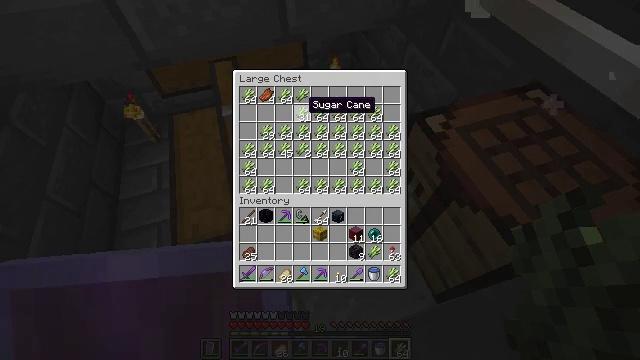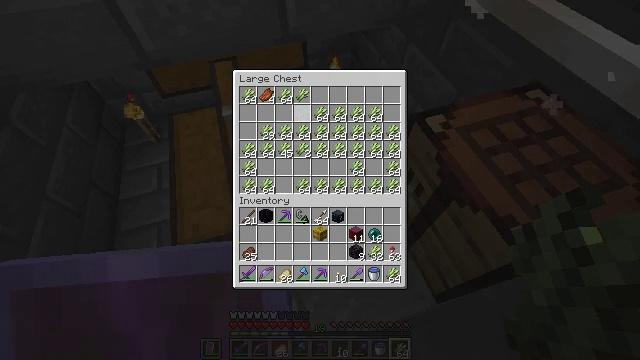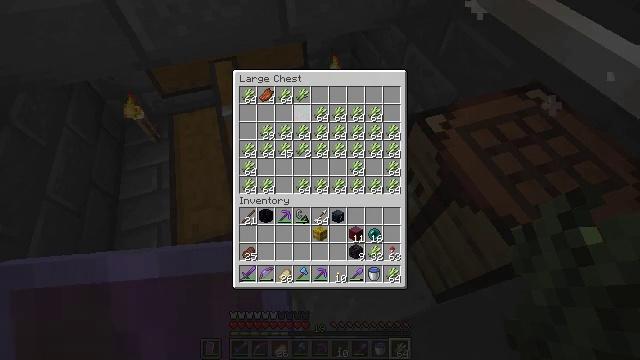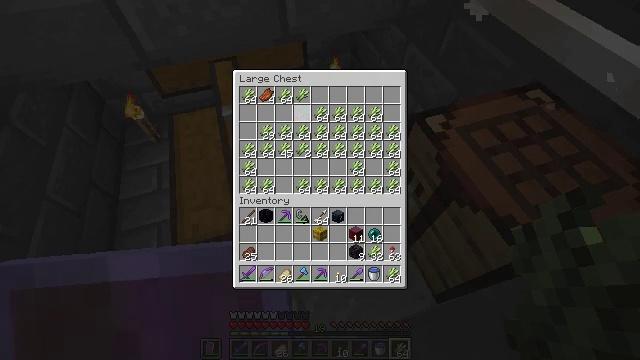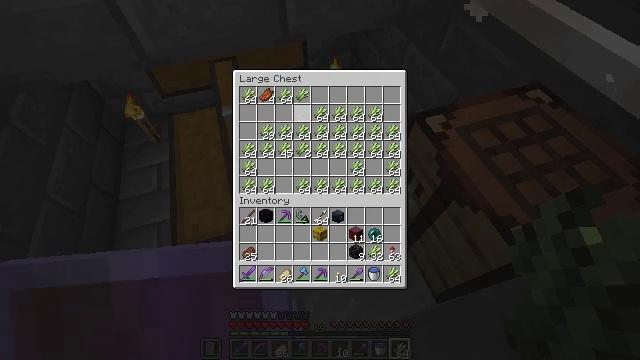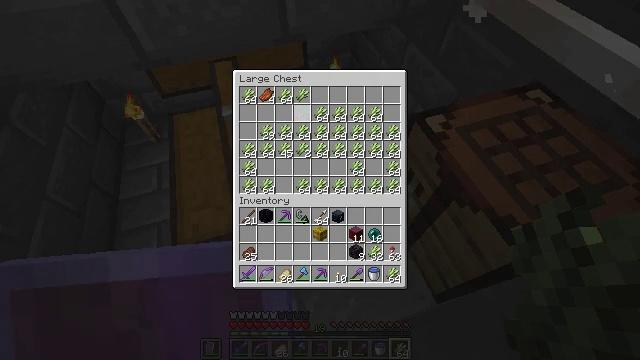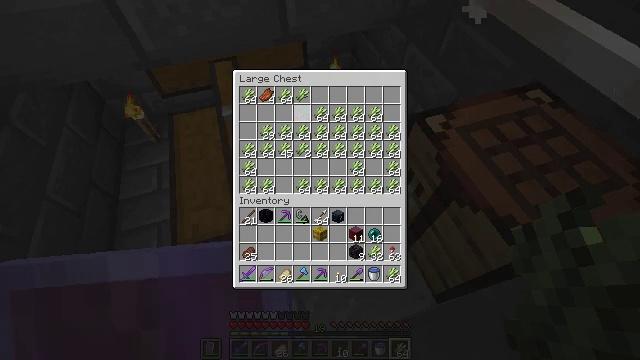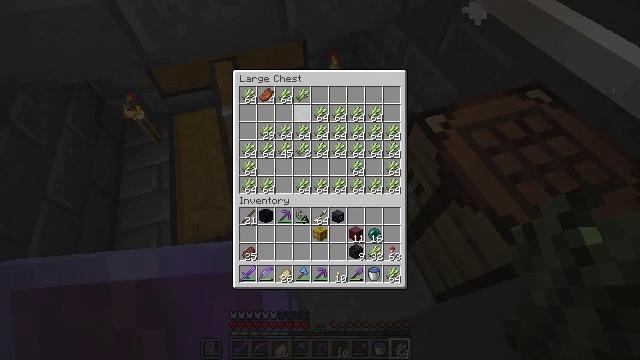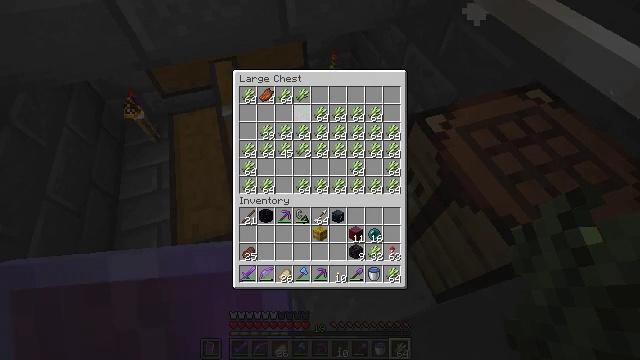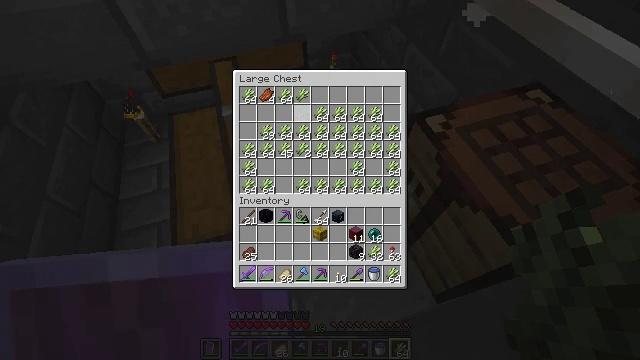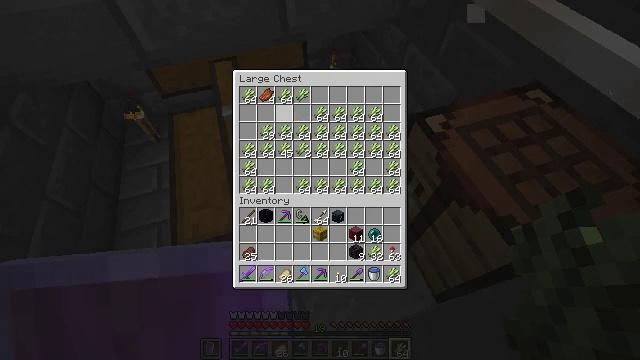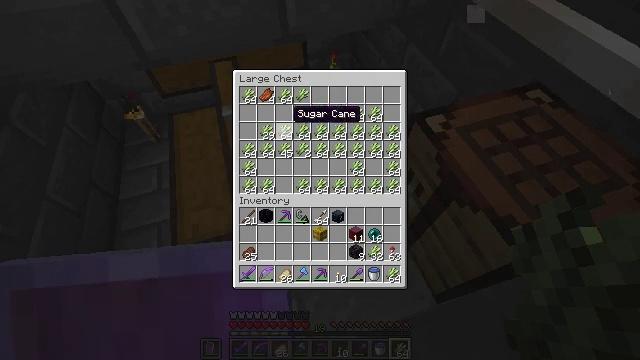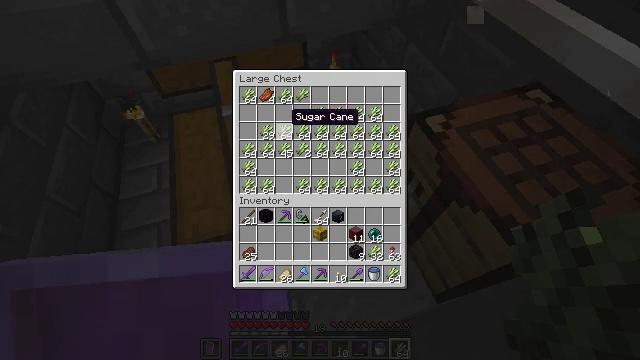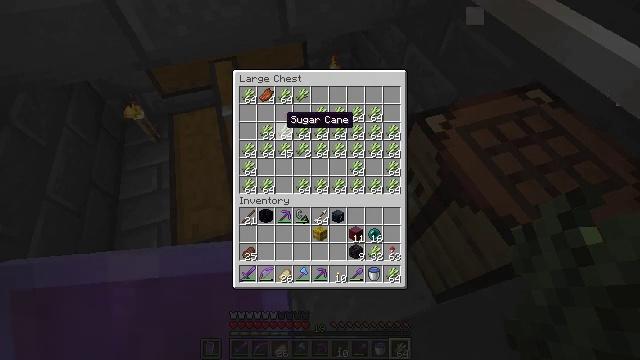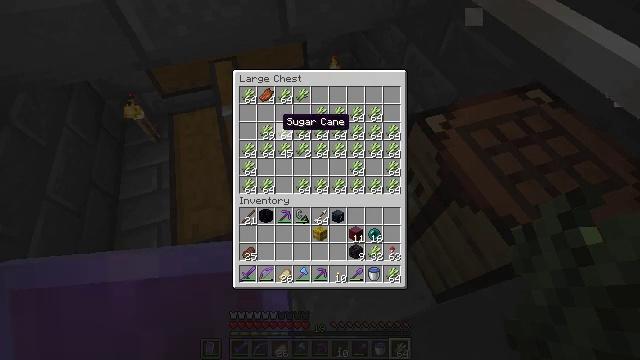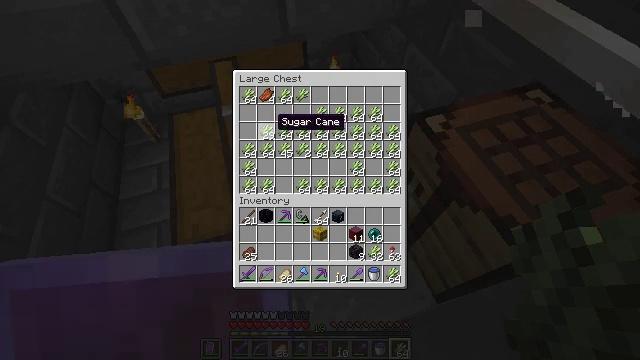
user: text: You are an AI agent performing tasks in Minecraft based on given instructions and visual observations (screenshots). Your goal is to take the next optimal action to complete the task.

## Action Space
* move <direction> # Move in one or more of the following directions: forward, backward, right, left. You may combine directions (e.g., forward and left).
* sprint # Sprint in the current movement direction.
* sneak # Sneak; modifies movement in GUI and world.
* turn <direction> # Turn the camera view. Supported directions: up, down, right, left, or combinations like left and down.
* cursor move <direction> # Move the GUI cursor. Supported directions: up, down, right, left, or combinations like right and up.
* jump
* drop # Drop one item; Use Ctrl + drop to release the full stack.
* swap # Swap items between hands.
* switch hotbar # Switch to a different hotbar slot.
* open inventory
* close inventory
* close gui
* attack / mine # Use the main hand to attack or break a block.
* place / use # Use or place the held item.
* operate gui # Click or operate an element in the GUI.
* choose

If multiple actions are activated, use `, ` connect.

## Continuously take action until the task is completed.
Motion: motion action
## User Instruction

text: Create paper in the crafting menu.
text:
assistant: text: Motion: sneak, attack / mine
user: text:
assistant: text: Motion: sneak, attack / mine
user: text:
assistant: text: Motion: sneak, attack / mine
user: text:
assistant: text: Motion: sneak
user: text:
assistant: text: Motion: sneak
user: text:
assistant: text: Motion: sneak
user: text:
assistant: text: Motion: sneak
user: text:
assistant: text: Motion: sneak
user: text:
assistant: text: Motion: sneak
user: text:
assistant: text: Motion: sneak, turn left
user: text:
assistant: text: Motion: sneak
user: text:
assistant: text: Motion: sneak
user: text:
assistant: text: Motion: sneak
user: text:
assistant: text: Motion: sneak
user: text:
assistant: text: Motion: sneak
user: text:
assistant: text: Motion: sneak
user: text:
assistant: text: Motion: sneak
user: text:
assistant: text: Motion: sneak
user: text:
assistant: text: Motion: sneak
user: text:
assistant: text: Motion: sneak, attack / mine
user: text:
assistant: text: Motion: sneak, attack / mine
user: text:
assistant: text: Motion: sneak, attack / mine
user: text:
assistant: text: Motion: sneak
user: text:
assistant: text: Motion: sneak
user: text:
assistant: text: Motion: sneak
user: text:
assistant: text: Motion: sneak
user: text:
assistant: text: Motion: sneak
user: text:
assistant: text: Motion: sneak
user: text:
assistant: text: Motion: sneak
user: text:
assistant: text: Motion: sneak